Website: macys
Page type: customer-info-address
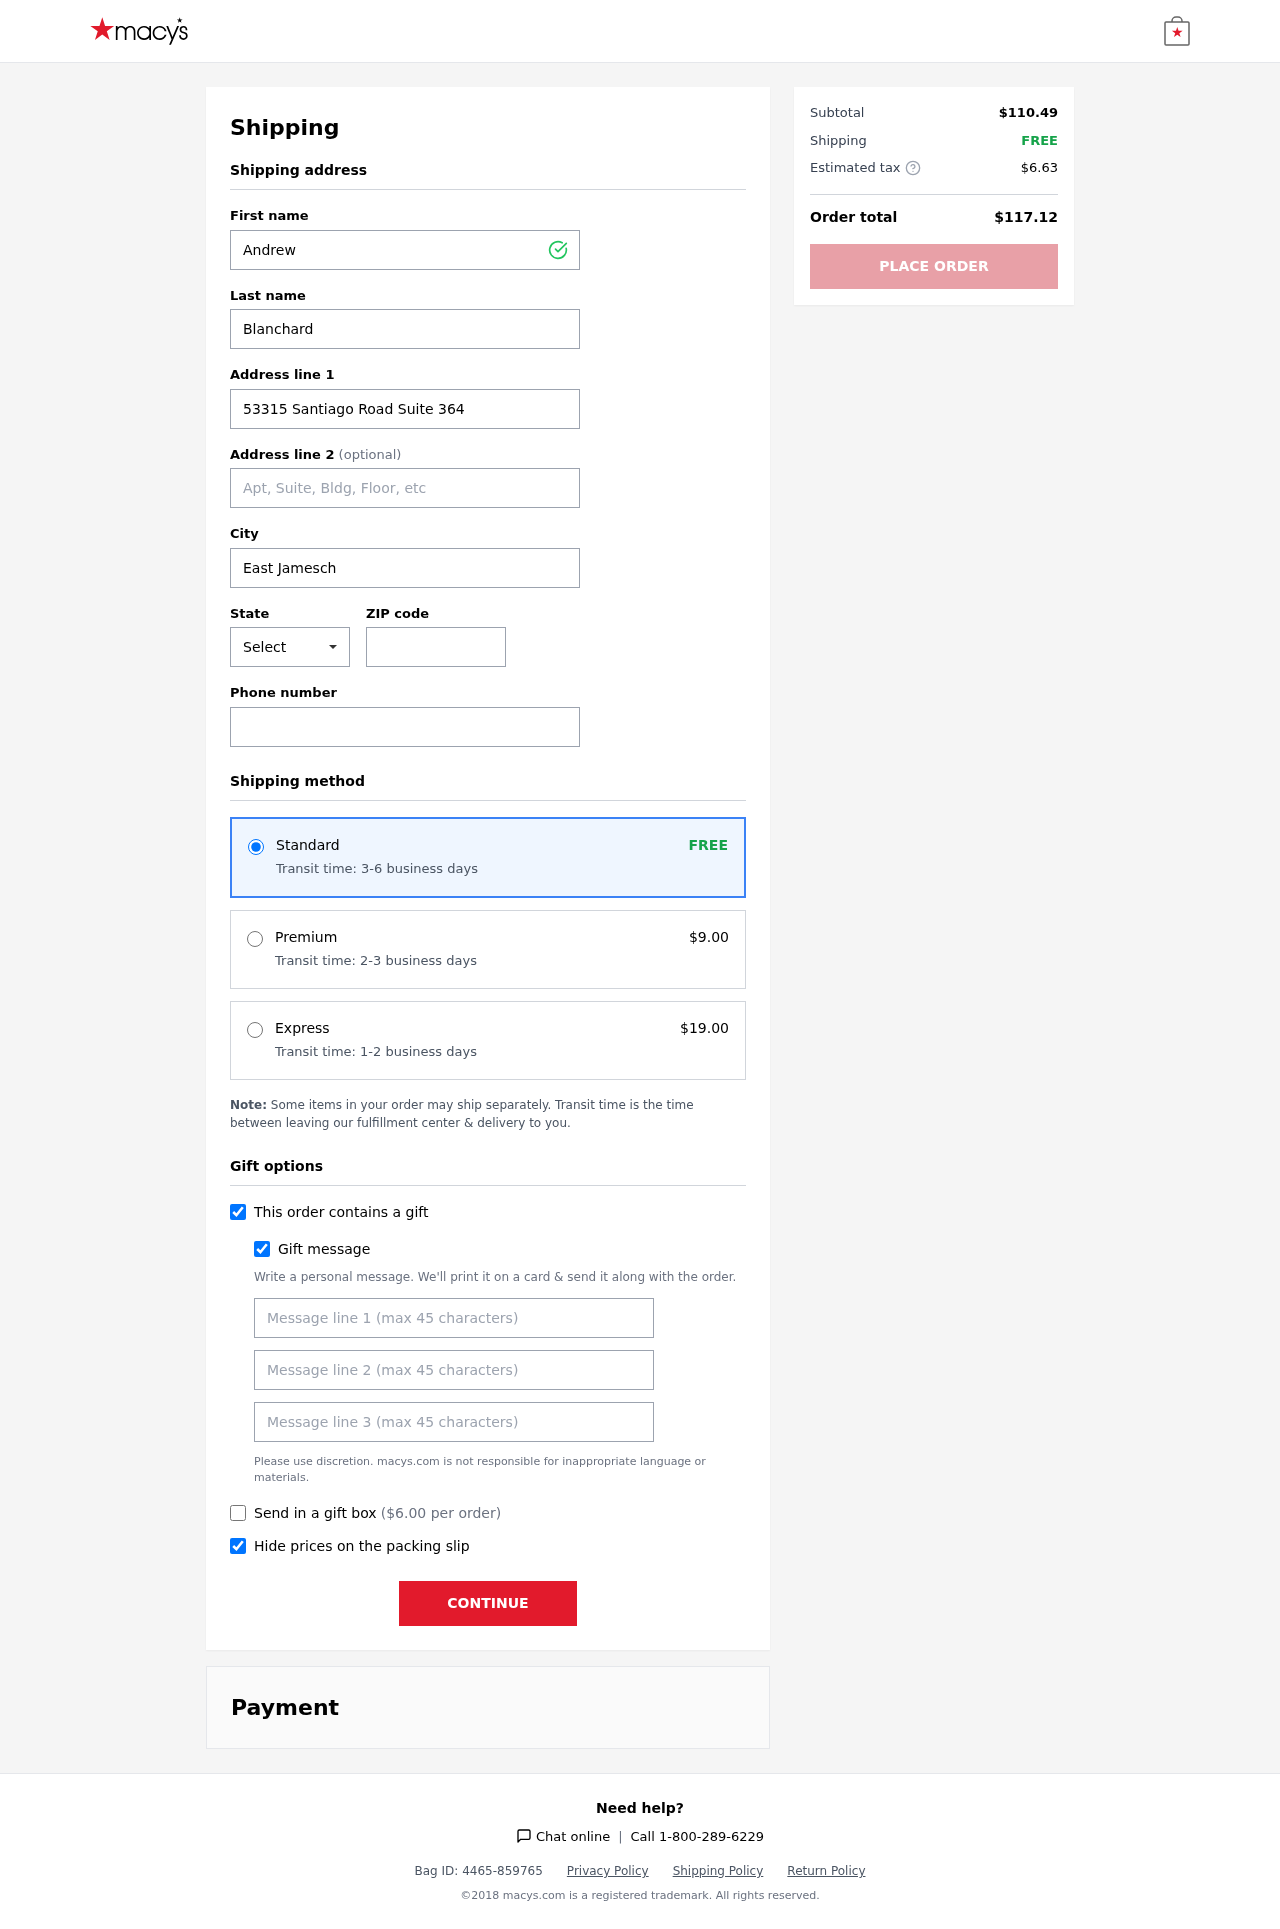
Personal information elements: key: PII_CITY
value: East Jameschester
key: PII_FIRSTNAME
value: Andrew
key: PII_GIFT_MESSAGE
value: Hey Leslie, I thought these cozy chairs would be perfect for those sunny brunches on your patio! I can’t wait to see you enjoying them with friends and family. Cheers to new memories in your beautiful home!  Andrew
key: PII_LASTNAME
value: Blanchard
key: PII_PHONE
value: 4132448351
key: PII_POSTCODE
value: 45827
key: PII_STATE_ABBR
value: ID
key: PII_STREET
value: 53315 Santiago Road Suite 364
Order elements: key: ORDER_SHIPPING_STANDARD
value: FREE
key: ORDER_SHIPPING_STANDARD_TIME
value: Transit time: 3-6 business days
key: ORDER_SHIPPING_PREMIUM
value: $9.00
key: ORDER_SHIPPING_PREMIUM_TIME
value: Transit time: 2-3 business days
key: ORDER_SHIPPING_EXPRESS
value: $19.00
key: ORDER_SHIPPING_EXPRESS_TIME
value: Transit time: 1-2 business days
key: ORDER_GIFT_BOX_FEE
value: $6.00
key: ORDER_SUBTOTAL
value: $110.49
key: ORDER_SHIPPING_COST
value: FREE
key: ORDER_TAX
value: $6.63
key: ORDER_TOTAL
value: $117.12